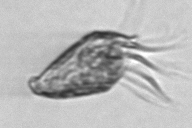
Label: Tontonia_appendiculariformis